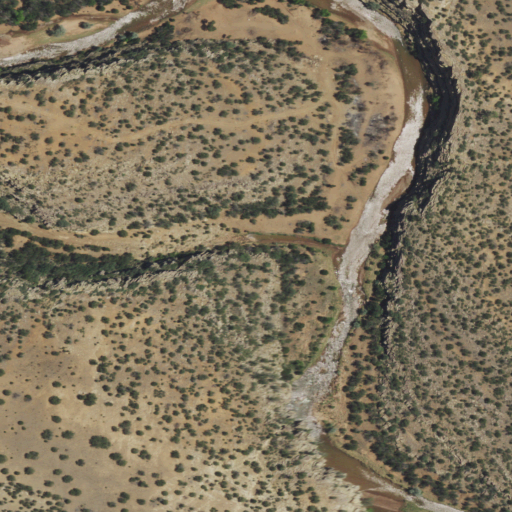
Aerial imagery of valley in New Mexico named Cañon de la Mina containing shrub, evergreen forest, and open water